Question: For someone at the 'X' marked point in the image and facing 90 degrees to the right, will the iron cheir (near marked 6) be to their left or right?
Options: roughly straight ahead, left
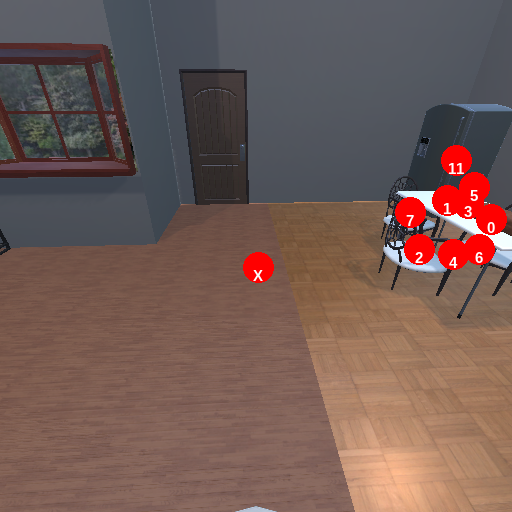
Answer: roughly straight ahead